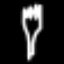
Label: fork